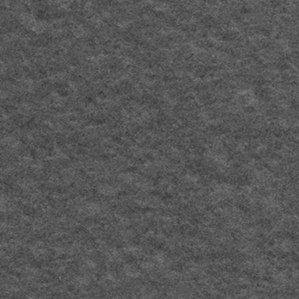
Label: frost